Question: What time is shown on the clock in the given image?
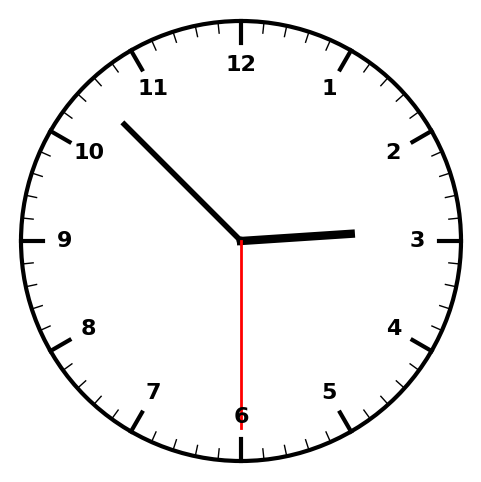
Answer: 02:52:30